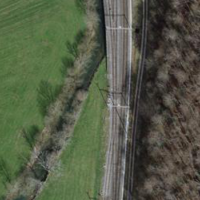
EUNIS habitat code: 57
Species observed at this site:
Lathyrus vernus